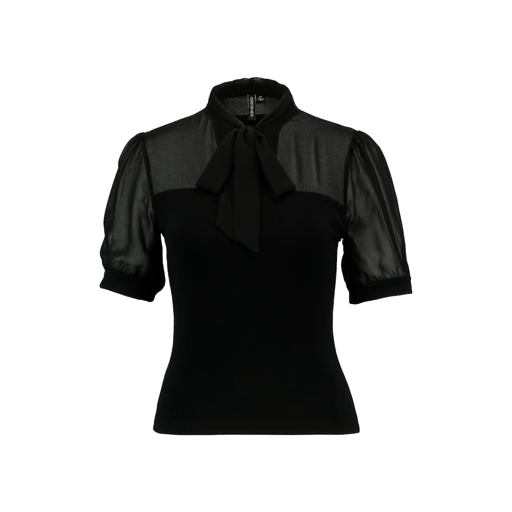
black tie-neck top, short-sleeve top only macy, pussybow shirt, white background